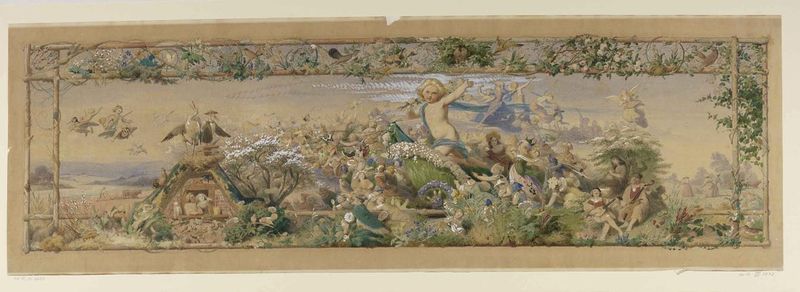
Titel: Jahreszeitenzyklus: Der Frühling
Künstler: Adolf Schrödter
Standort: Karlsruhe
Institution: Staatliche Kunsthalle Karlsruhe
Schlagwörter: baum, blau, blätter, flügel, gemälde, himmel, laub, mann, nackt, vogel, wasser, weiß, wolken, aquarell, bäume, fluss, grün, landschaft, menschen, ausschnitt, blume, blumen, bunt, fenster, frau, hell, kreide, männer, pastell, skizze, szene, zeichnung, blüten, gras, haus, tiere, tuch, wiese, beige, fest, leute, malerei, muster, ornament, tanz, teppich, barock, rahmen, stein, bild, instrument, gräser, hügel, natur, vögel, zweige, busch, büsche, hütte, sträucher, haare, stoff, kind, klassizismus, paar, bass, gesang, girlande, gitarre, musik, musiker, pflanzen, tanzen, fliegen, kinder, engel, früchte, garten, putte, putto, ranken, relief, papier, rahmung, berge, idylle, wagen, romantik, querformat, bordüre, tapete, weib, weiber, schmal, dekor, floral, verzierung, wandmalerei, pastellfarben, robe, frühling, bauer, paradies, stangen, idyll, druck, kreise, quer, reiher, fliese, allegorie, entwurf, mythologie, ranke, fries, liebespaar, runge, singen, sänger, jesus, romantisch, lanfschaft, nest, stall, laute, mandoline, kitsch, putten, textil, jahreszeit, elfen, putti, längs, geburt, krippe, aquarelliert, freis, paradis, länglich, kraniche, schäferstündchen, freske, storch, musikanten, puten, bläter, engek, tapiserie, störche, relieg, saiteninstrumente, vries, e, bassgeige, #blau, toere, lirthographie, bassgeigfe, sänder